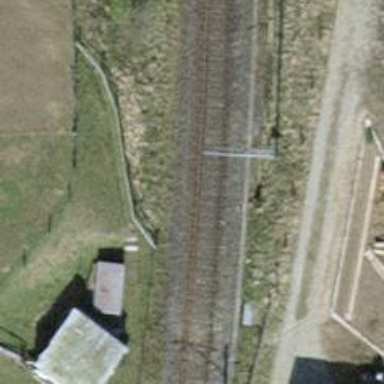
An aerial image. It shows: Single-track electrified railway with contact line.